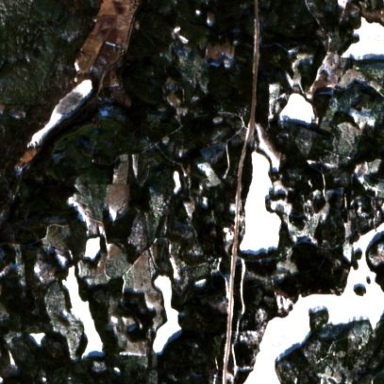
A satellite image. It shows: Woodland with needle-leaved trees.